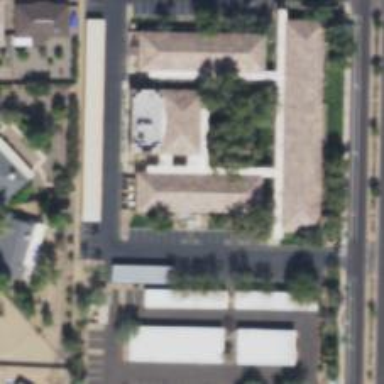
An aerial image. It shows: Healthcare clinic is depicted in the image.